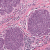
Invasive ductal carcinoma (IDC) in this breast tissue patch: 0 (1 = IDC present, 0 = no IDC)